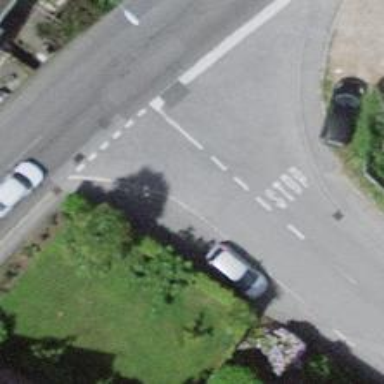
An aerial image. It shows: Stop road.